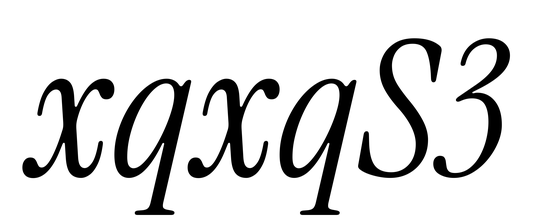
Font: InstrumentSerif-Italic